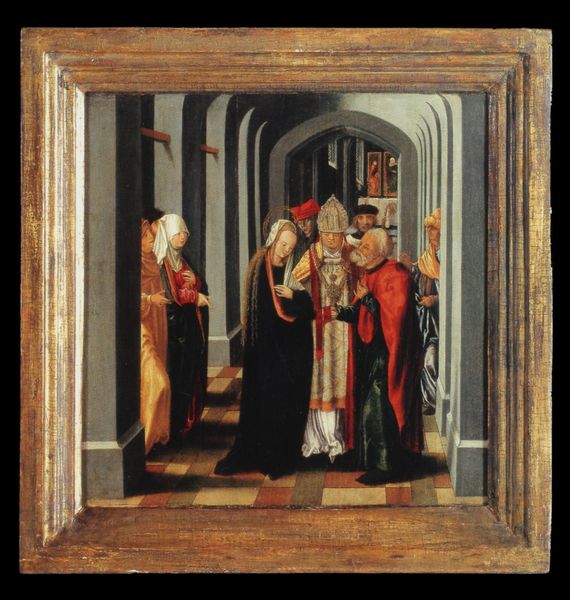
Titel: Vermählung Mariens
Institution: Brixen, Diözesanmuseum
Schlagwörter: gemälde, mann, weiß, frauen, menschen, frau, grau, hut, männer, schwarz, säulen, tür, zimmer, rot, schal, tuch, haube, leute, schachbrettmuster, bart, rahmen, bild, innenraum, öl, gehen, kirche, geistlicher, gewand, haare, mantel, bilder, bilderrahmen, bogen, perspektive, pilaster, bischof, papst, sprechen, kopftuch, durchgang, halle, bögen, fussboden, eingang, gang, arkade, alter, torbogen, jungfrau, fliesen, kardinal, flur, kachel, kacheln, altar, heiligenschein, nimbus, priester, geistliche, heiliger, mitra, tiara, holztafel, gerahmt, einblick, maria, miniatur, brau, kreuzgang, gand, bärtiger, birett, mosaikboden, gebende, bartträger, weisses kopftuch, bilderramen, +bischof, geramt